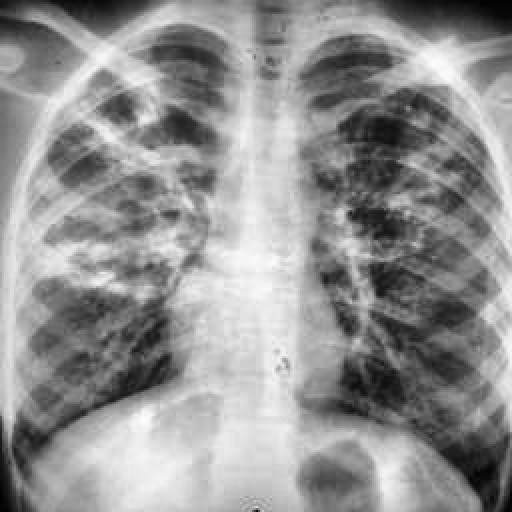
Finding: TUBERCULOSIS